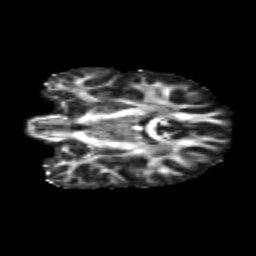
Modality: FA
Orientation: coronal
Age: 23
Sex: female
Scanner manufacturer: siemens
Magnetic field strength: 3 T
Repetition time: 1.8 s
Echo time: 0.07 s